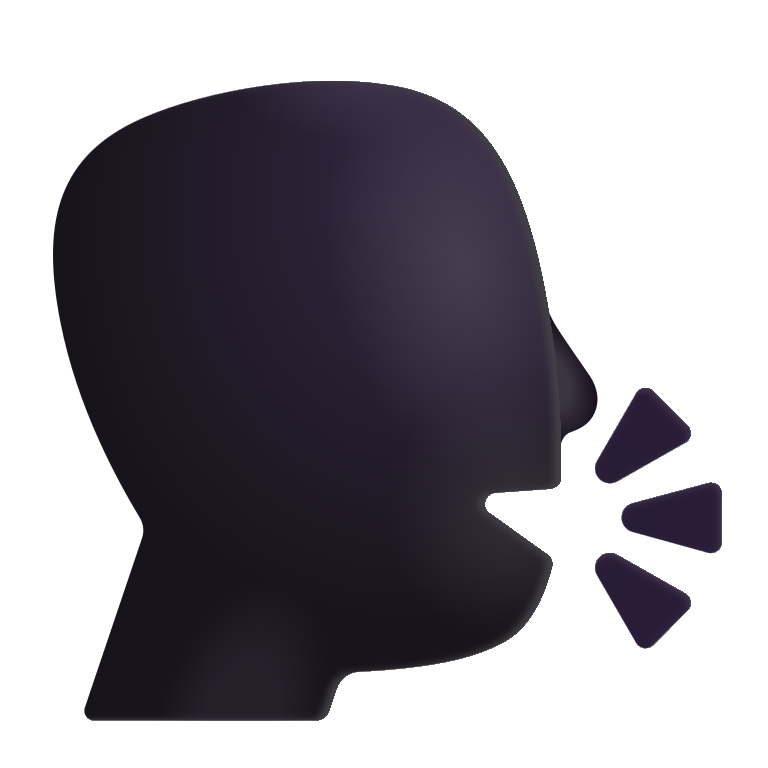
speaking head color